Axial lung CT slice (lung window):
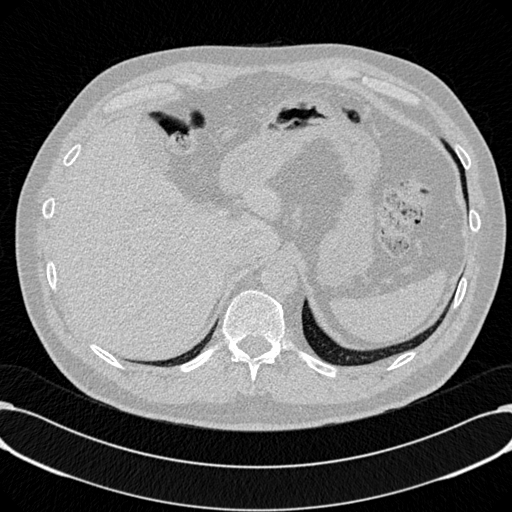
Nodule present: no